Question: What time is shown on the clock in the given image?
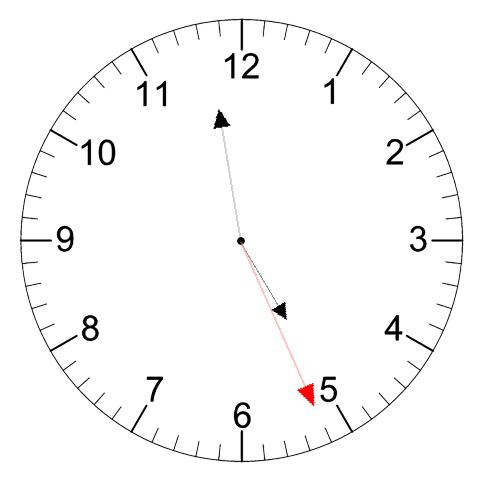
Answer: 04:58:26